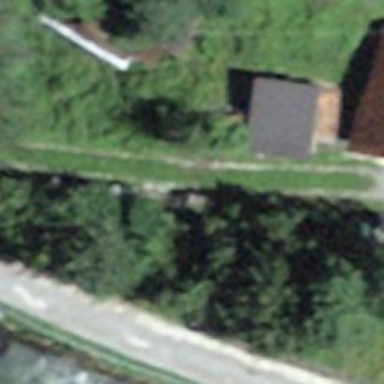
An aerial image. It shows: Unpaved driveway serving as service road.